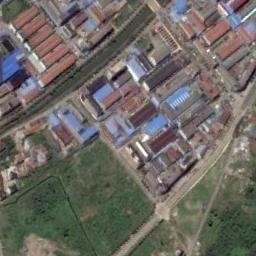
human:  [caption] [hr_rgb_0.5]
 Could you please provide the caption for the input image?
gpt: The industrial area with some workshops of different colors and sizes is next to a lawn .

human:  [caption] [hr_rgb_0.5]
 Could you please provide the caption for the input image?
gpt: Many houses of different shapes and sizes are in the industrial area .

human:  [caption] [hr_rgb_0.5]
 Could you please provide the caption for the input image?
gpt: There is a long building on the left of the industrial area .

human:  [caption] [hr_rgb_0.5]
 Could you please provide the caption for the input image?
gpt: In an industrial area there are factories and roads, Green spaces, And open-air parking .

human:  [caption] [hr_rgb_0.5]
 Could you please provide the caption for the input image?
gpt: There are some red buildings and blue buildings on the industrial area .